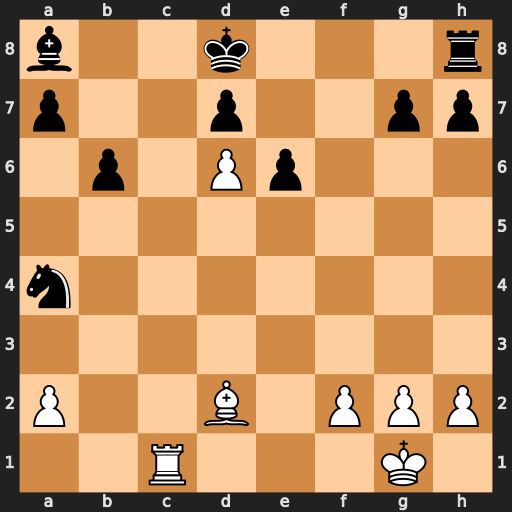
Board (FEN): b2k3r/p2p2pp/1p1Pp3/8/n7/8/P2B1PPP/2R3K1
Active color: w
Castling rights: -
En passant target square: -
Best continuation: Bg5+ Ke8 Rc8+ Kf7 Rxh8